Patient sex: M
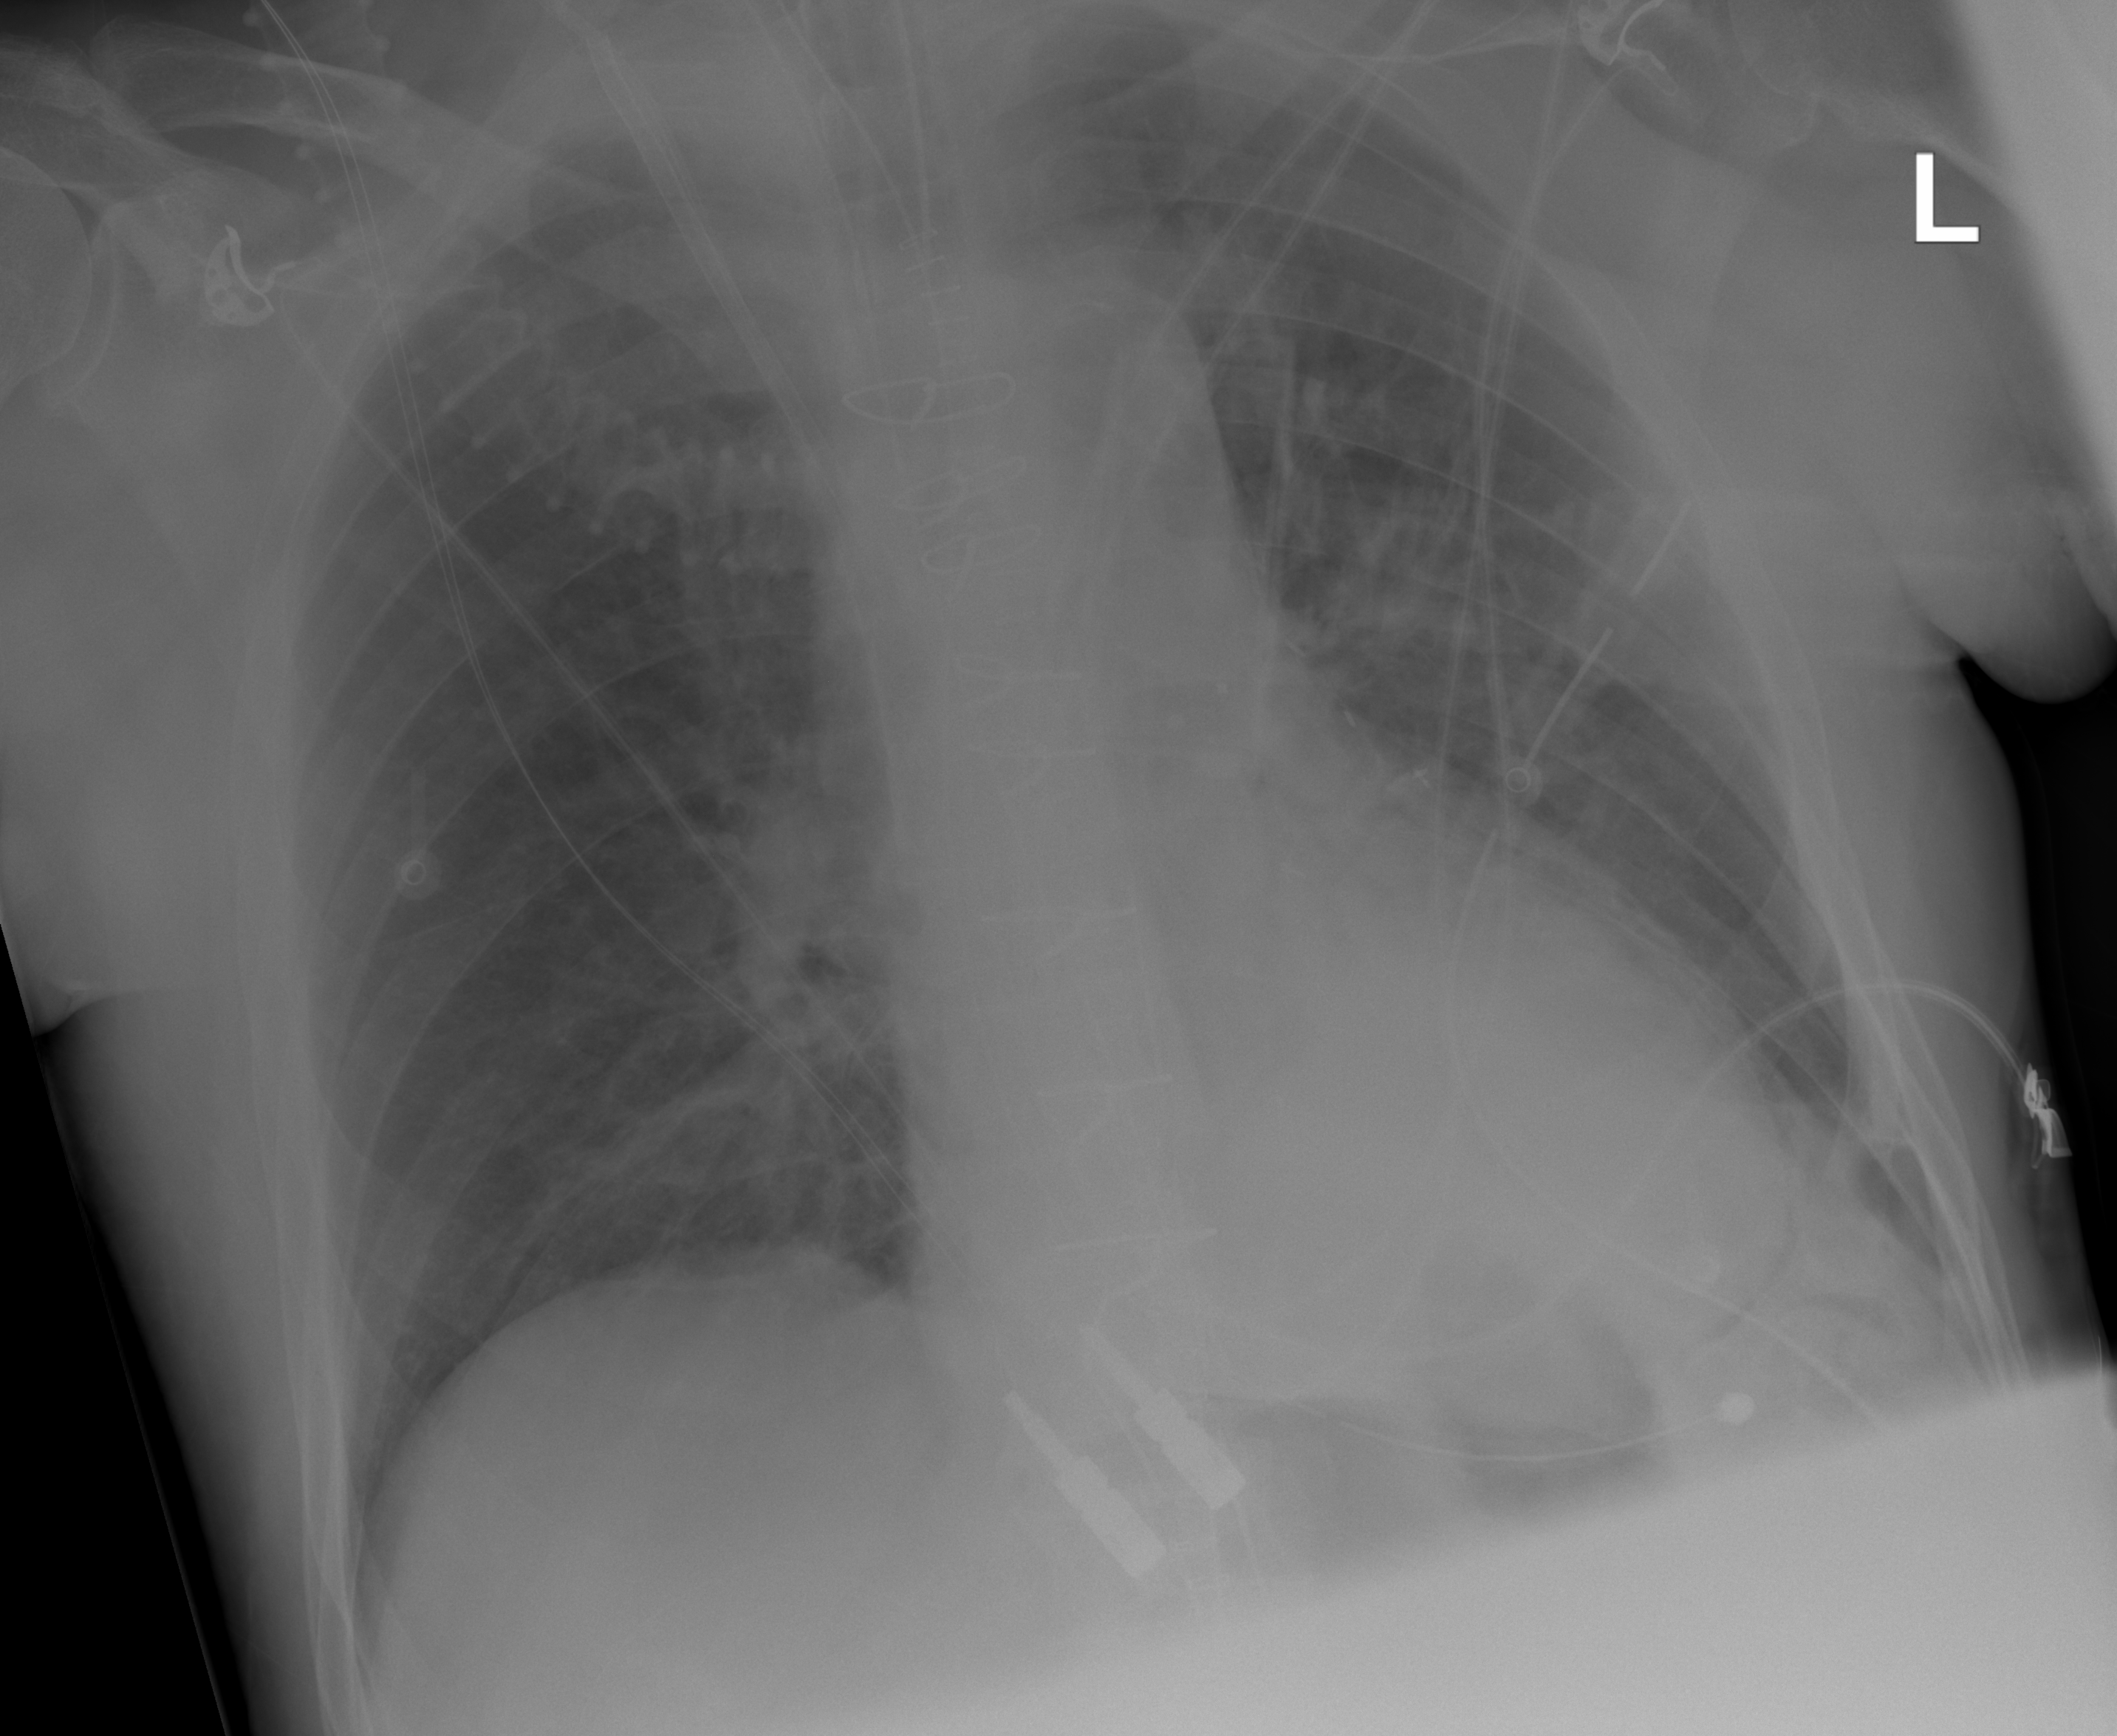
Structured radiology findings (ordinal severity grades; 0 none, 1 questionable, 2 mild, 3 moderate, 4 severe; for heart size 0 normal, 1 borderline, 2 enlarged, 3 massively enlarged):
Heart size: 2
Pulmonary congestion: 2
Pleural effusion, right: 0
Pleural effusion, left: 0
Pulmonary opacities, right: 0
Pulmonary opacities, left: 0
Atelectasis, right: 0
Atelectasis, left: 2